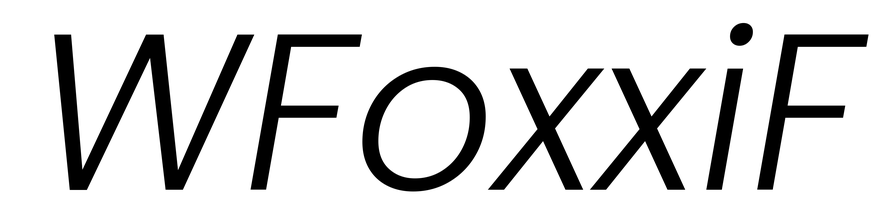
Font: Poppins-LightItalic